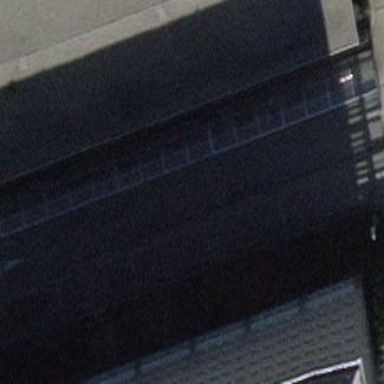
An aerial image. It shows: View of roof of building.